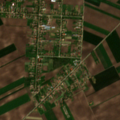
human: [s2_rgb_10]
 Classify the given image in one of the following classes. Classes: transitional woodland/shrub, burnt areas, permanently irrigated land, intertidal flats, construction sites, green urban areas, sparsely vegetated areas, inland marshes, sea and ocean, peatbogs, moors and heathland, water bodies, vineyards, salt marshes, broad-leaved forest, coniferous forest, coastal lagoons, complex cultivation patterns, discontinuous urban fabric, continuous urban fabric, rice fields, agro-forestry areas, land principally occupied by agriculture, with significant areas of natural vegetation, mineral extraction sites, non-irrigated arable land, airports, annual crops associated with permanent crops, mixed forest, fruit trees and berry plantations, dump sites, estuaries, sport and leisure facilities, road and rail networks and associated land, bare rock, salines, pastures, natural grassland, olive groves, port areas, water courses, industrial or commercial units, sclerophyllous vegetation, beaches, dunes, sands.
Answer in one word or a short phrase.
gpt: discontinuous urban fabric, non-irrigated arable land